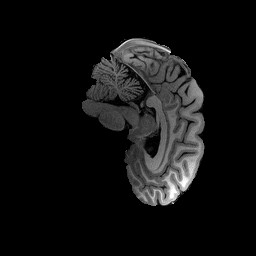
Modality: T1w
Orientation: sagittal
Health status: healthy